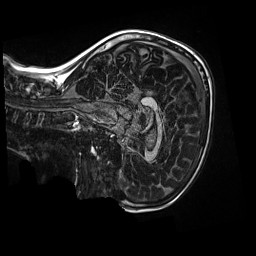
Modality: MP2RAGE
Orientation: sagittal
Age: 11
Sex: male
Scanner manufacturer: siemens
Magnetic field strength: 3 T
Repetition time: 4 s
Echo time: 0.00303 s